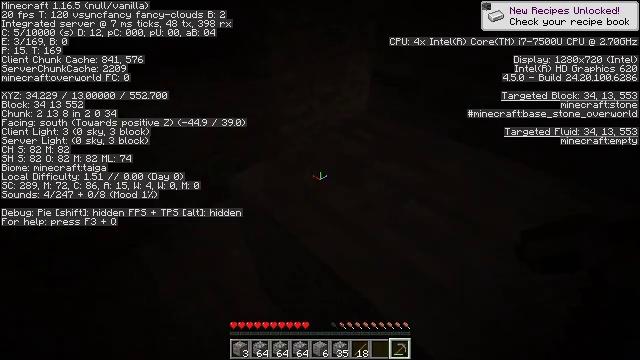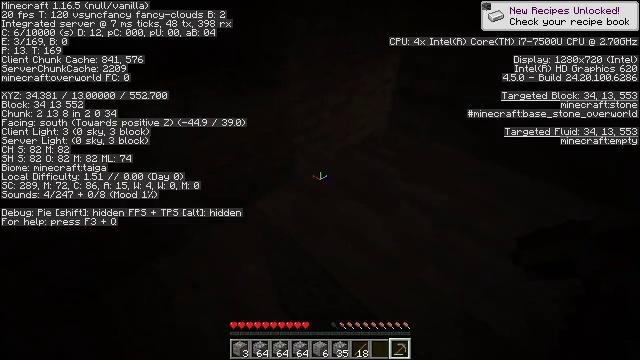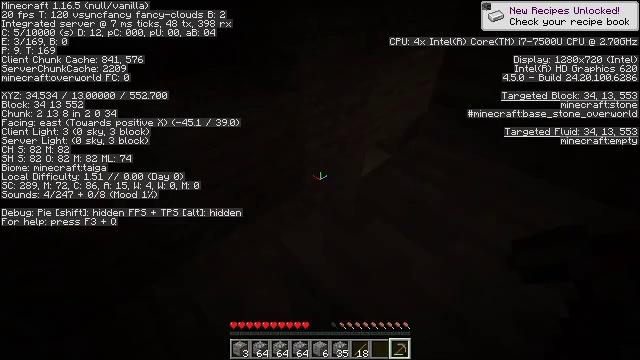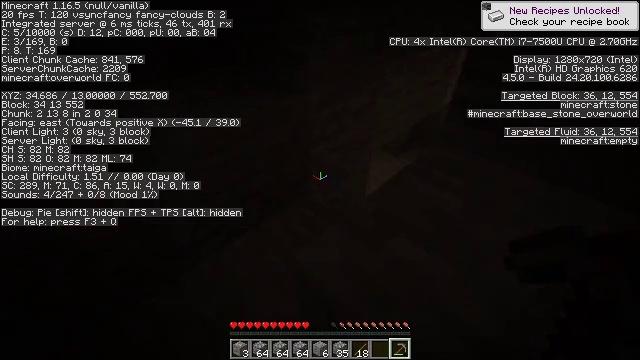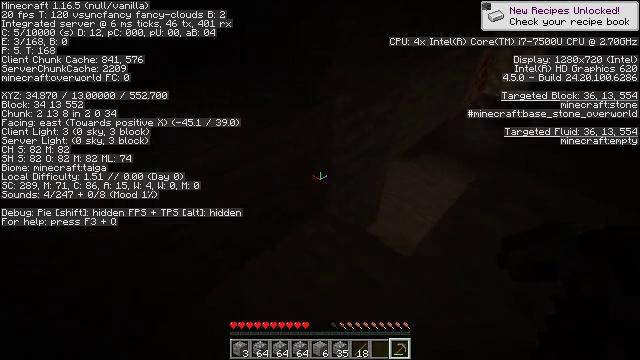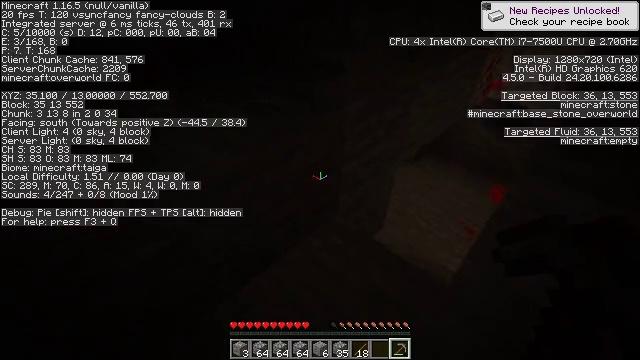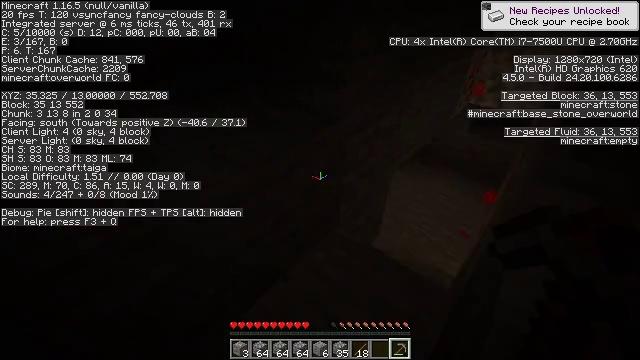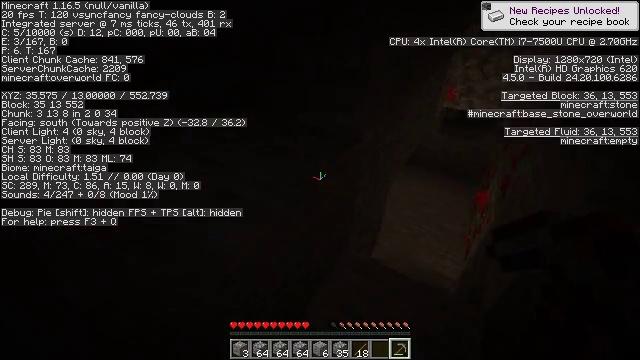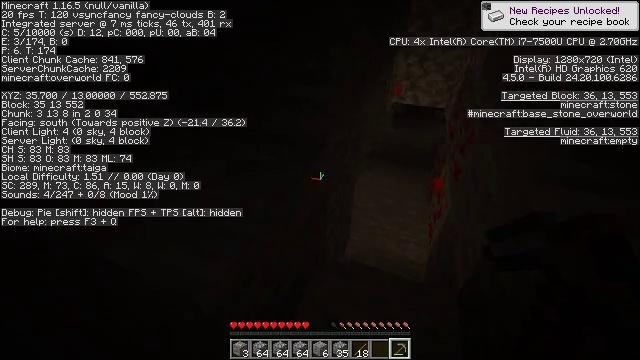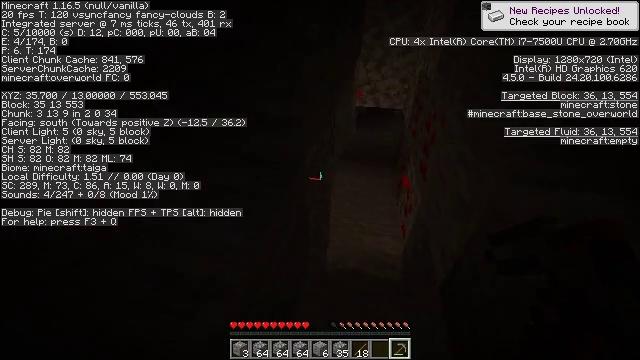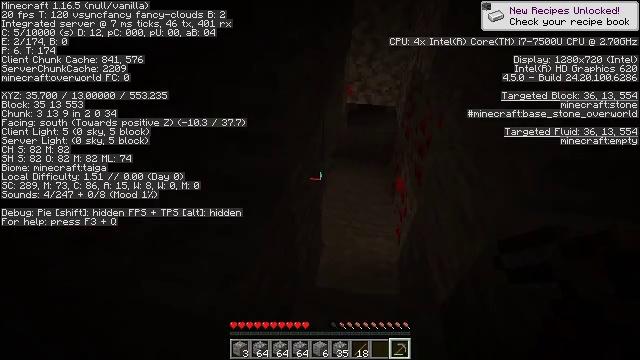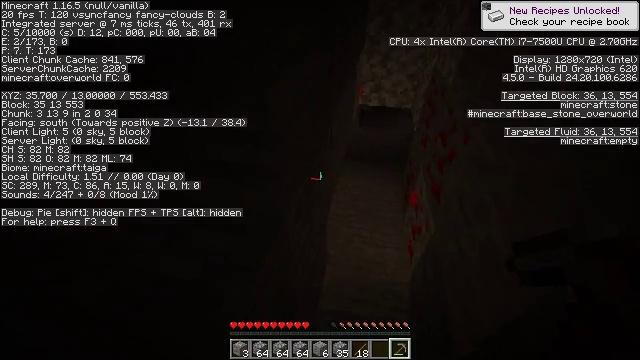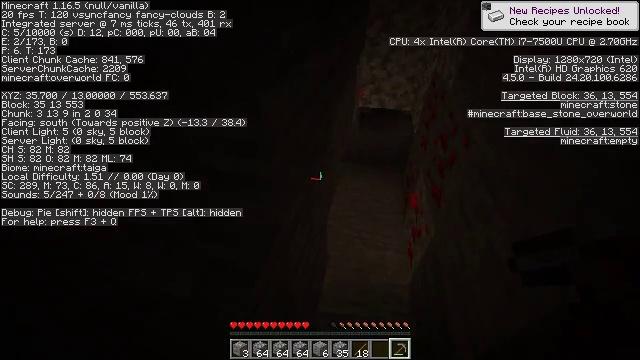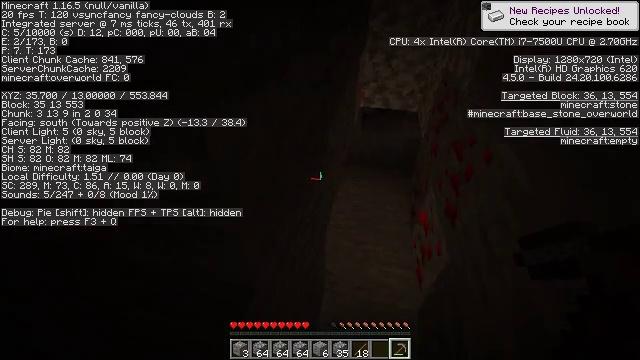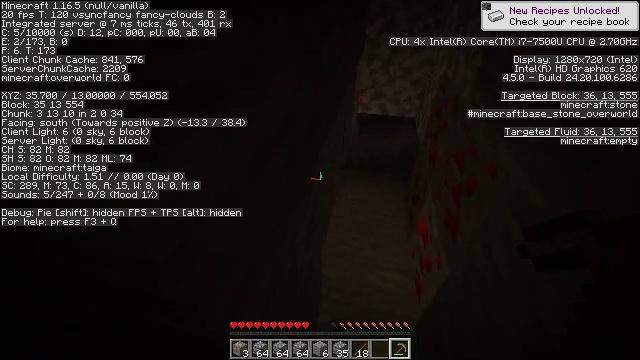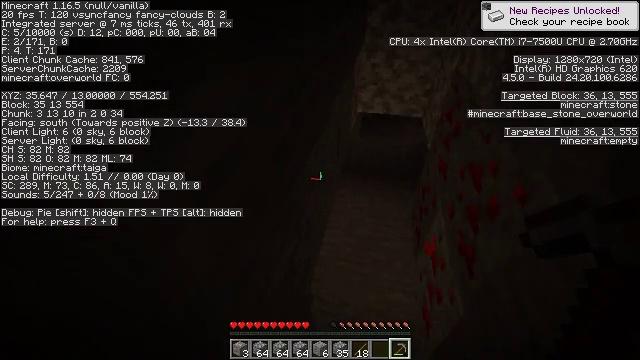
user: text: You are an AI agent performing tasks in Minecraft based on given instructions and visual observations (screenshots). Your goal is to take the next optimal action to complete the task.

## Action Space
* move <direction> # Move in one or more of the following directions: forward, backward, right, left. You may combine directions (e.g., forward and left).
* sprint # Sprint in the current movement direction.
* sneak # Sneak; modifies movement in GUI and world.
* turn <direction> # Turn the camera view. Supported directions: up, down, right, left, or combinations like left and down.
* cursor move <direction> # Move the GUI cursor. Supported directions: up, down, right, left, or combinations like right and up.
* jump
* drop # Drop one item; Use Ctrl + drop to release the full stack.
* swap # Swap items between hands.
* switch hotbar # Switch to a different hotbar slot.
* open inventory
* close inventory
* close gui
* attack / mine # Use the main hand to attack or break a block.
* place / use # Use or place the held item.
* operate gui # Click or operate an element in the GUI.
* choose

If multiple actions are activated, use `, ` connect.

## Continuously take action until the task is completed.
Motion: motion action
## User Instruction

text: craft item air
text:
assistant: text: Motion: move forward, sprint
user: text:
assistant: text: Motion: move forward, sprint
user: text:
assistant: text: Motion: move forward, sprint
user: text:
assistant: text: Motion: move forward and move left, sprint
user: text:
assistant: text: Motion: move forward and move left, sprint
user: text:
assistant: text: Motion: move forward and move left, sprint, turn right and up
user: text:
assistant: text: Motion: move forward and move left, sprint, turn right
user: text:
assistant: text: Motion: move forward, sprint, turn right
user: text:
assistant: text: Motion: move forward, sprint, turn right
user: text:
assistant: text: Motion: move forward, sprint, turn right and down
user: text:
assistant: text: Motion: move forward, sprint, turn left
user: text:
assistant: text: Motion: move forward, sprint
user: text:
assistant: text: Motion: move forward, sprint
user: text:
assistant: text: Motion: move forward, sprint
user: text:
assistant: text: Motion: move forward and move right, sprint
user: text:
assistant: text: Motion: move forward and move right, sprint
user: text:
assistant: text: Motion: move forward and move right, sprint
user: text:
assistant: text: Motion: move forward and move right, sprint
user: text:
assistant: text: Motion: move forward, sprint
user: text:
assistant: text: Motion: move forward, sprint
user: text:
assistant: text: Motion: move forward, sprint
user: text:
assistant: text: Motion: move forward, sprint
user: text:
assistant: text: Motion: move forward, sprint
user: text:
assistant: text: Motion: move forward, sprint, turn left
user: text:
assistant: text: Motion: move forward, sprint, turn left and up
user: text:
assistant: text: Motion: move forward, sprint, turn left and up
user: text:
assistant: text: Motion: move forward, sprint, turn left and up
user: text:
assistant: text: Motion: move forward, sprint, turn left and up
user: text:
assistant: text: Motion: move forward, sprint, turn left
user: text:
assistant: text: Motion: move forward, sprint, turn left and up